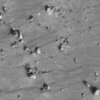
Atmospheric dust classification: not_dusty